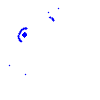
Particle: electron